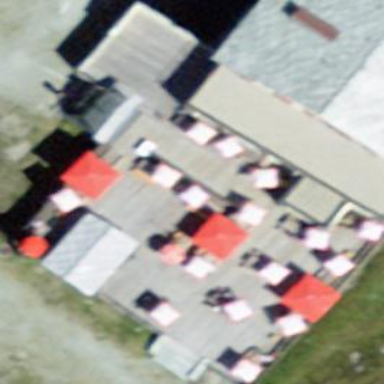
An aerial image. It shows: Outdoor seating area for leisure.